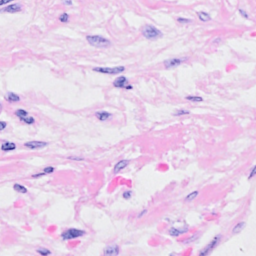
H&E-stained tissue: Breast